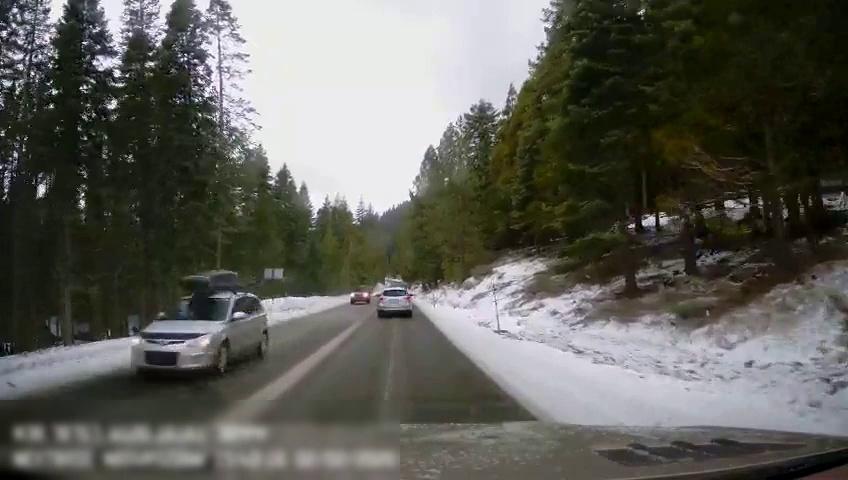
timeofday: Day
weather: Snowy
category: Drivable Space
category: Vehicles | Truck
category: Vehicles | SUV
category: Vehicles | Car
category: Vehicles | SUV